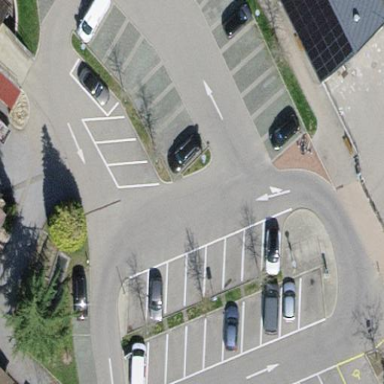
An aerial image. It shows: Parking area with surface.